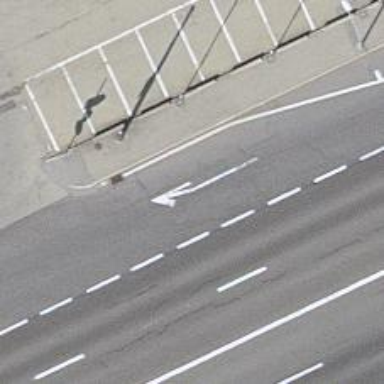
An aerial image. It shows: Tertiary_link road with asphalt surface.